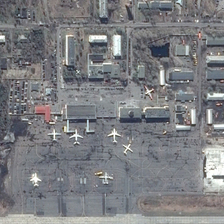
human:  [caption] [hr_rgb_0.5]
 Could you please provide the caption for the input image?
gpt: some planes are parked near near some buildings and green trees .

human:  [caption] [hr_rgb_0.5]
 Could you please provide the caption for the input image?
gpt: there are some buildings in the vicinity of the airport .

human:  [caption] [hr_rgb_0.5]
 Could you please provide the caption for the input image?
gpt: there are some buildings in the vicinity of the airport .

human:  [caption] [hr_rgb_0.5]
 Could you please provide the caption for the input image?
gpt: some planes are parked near near some buildings and green trees .

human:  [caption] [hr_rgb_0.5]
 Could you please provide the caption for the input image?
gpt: some planes are parked near near some buildings and green trees .